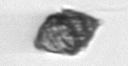
Label: Kryptoperidinium_triquetrum